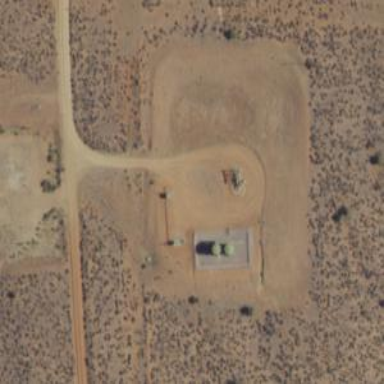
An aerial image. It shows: Storage tank with man-made structure.